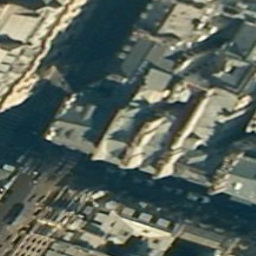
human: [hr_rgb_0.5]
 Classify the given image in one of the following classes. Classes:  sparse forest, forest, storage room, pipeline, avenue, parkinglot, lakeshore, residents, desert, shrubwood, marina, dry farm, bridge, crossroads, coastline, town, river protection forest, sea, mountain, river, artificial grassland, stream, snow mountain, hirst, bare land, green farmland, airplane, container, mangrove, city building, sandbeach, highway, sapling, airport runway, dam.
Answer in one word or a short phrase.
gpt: city building